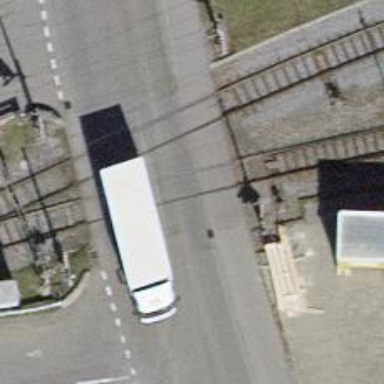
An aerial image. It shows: Full barrier level crossing on railway.